Interaction volume radius: 5 \u00c5
Interaction volume height: 15 \u00c5
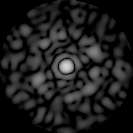
Disorder parameter: 0.8576